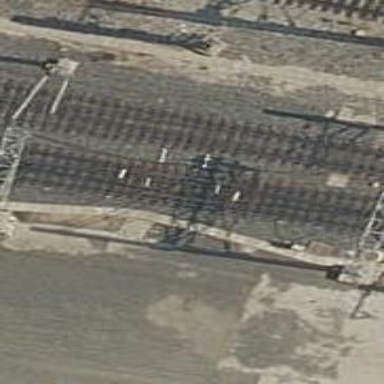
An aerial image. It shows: Railway with electrified contact lines.